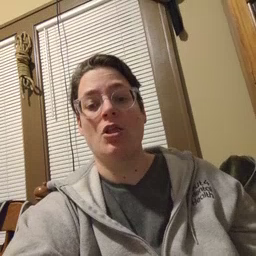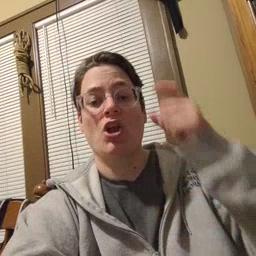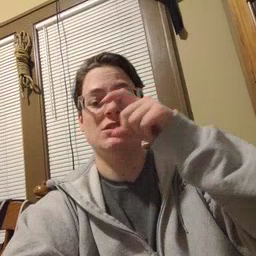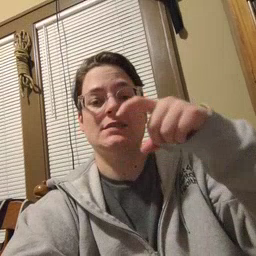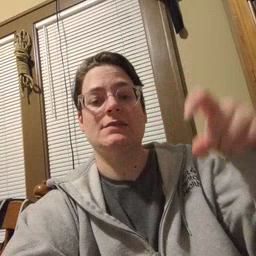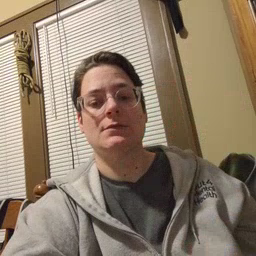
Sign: closet